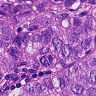
Metastatic tissue present: yes